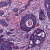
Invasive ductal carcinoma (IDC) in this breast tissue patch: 0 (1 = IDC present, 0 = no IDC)